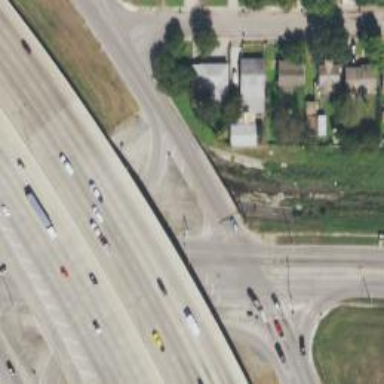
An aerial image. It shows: Secondary road with asphalt surface and frontage road.